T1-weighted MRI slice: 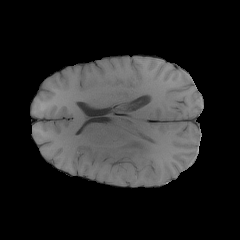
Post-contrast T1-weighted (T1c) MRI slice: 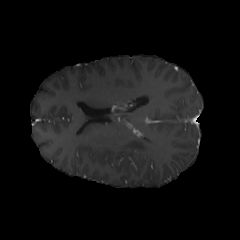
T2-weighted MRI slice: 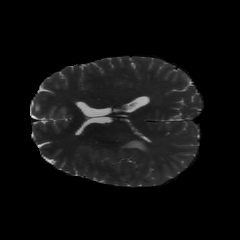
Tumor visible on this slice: yes